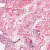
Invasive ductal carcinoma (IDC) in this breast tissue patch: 0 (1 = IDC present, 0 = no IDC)